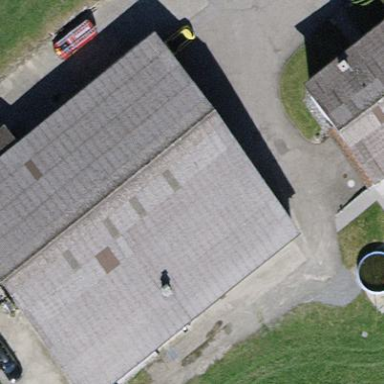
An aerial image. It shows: Farmyard area.